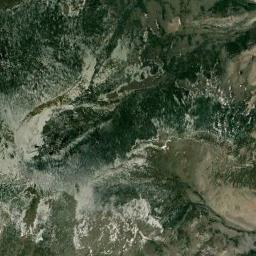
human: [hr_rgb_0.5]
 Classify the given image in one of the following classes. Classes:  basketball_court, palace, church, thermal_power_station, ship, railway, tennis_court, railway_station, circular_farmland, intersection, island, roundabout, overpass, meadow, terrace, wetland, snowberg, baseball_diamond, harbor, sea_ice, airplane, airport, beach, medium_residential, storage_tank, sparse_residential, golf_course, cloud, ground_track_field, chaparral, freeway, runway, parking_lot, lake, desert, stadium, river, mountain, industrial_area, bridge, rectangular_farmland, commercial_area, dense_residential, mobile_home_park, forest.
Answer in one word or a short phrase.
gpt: mountain